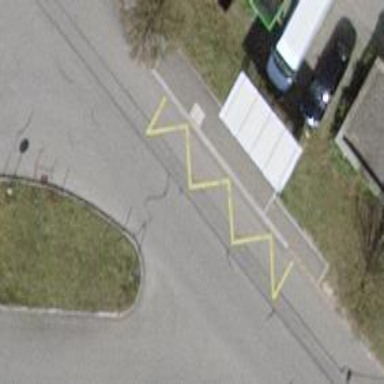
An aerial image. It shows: Bus stop with stop position for public transport.